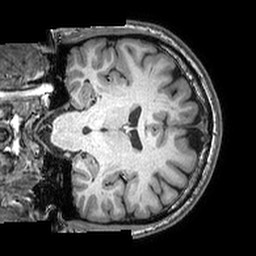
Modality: T1w
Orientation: coronal
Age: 47
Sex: male
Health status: healthy
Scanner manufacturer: philips
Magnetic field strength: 3 T
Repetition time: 0.006998 s
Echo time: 0.003162 s